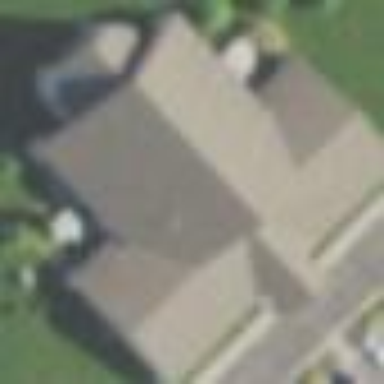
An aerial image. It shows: Beautiful church building.